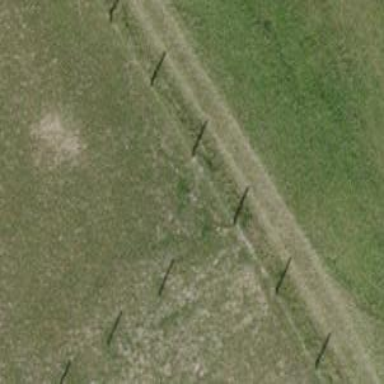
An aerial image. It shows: Fence.